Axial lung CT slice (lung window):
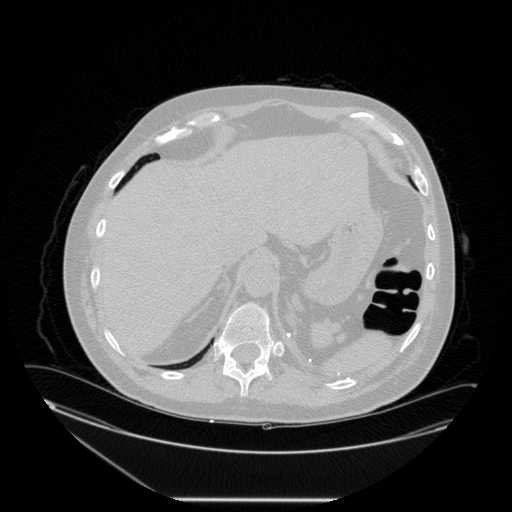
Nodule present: no